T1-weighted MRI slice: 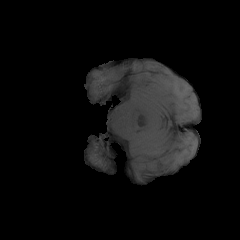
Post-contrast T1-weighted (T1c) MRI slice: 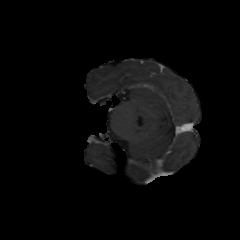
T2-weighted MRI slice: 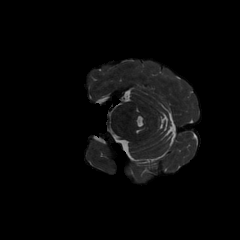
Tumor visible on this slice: no